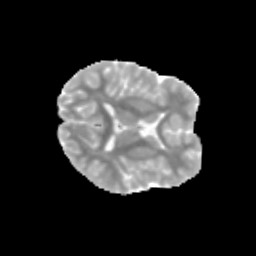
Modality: MD
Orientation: axial
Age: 12
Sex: male
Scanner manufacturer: siemens
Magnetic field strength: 3 T
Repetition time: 3.8 s
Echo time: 0.07 s